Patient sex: M
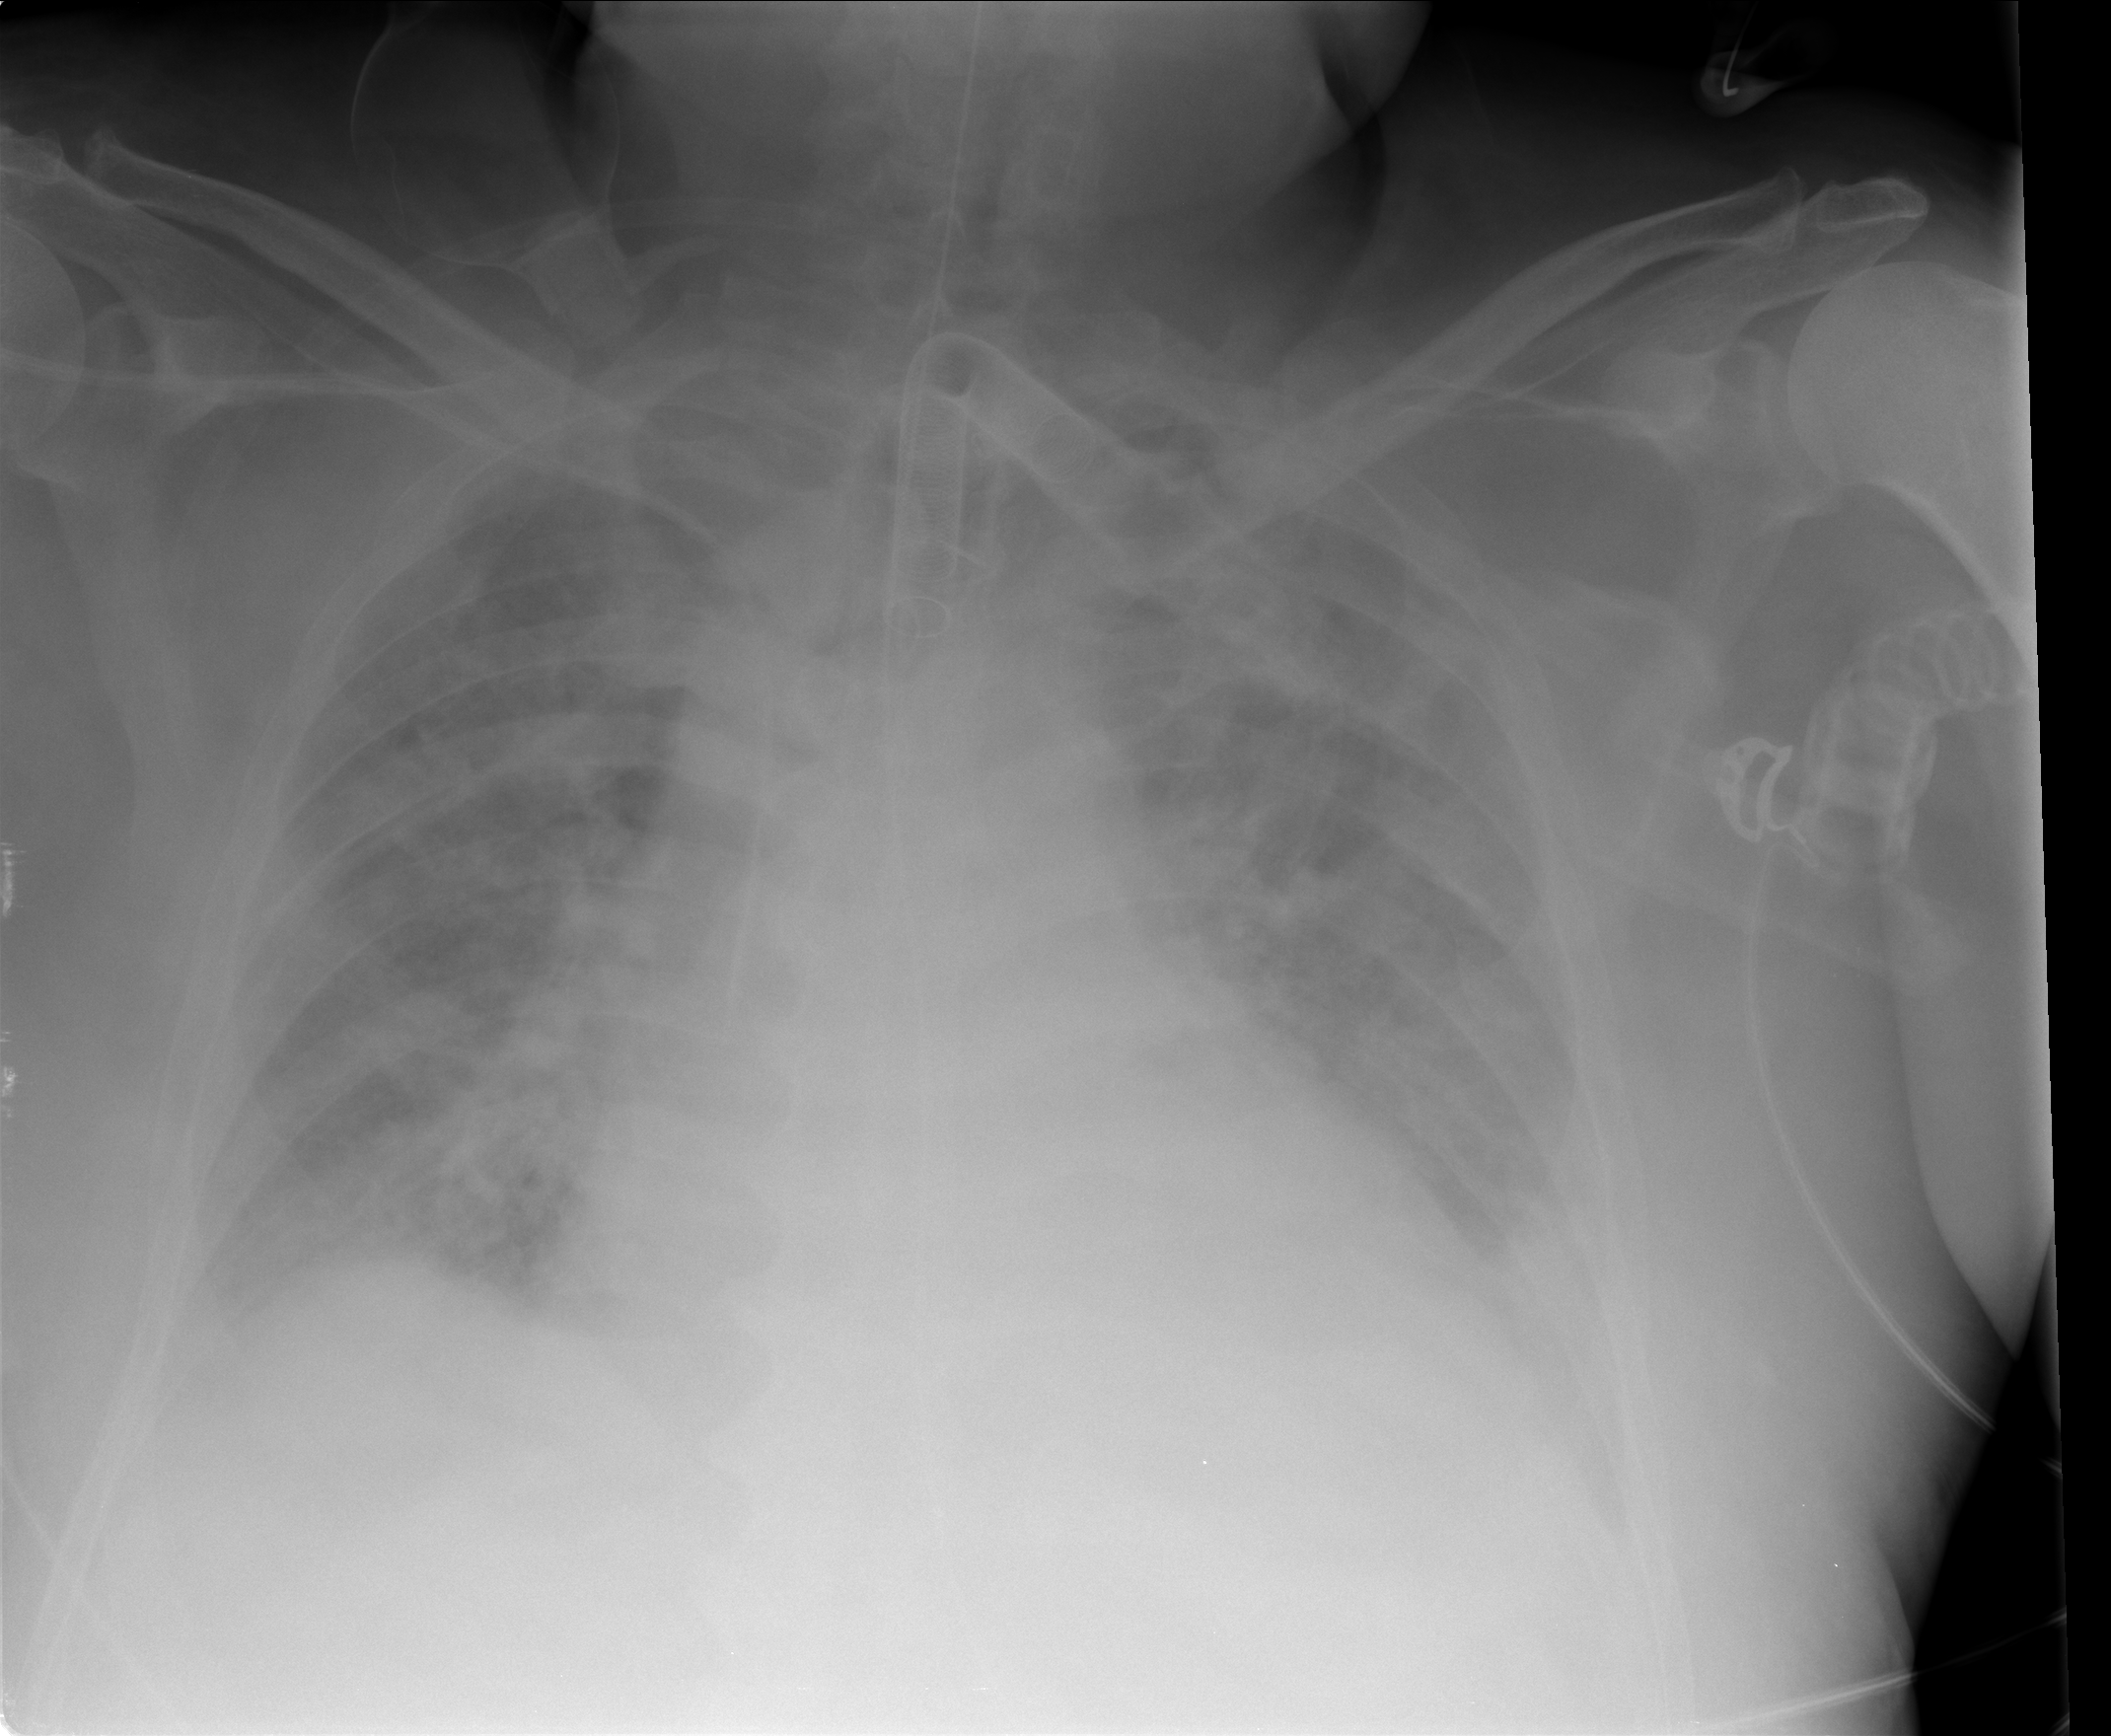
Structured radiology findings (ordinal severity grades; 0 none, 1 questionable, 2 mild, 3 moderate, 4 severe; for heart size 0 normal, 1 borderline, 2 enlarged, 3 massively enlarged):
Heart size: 2
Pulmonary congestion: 3
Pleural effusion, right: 3
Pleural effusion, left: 3
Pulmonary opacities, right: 3
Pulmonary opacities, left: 3
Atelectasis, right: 2
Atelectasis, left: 3